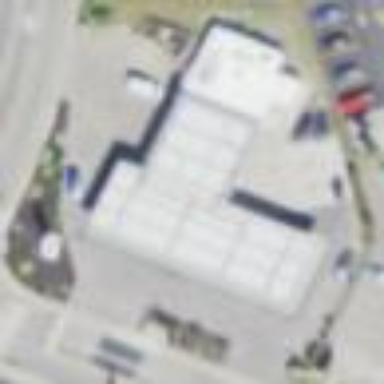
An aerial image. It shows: Fuel station.